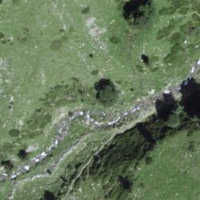
EUNIS habitat code: 23
Species observed at this site:
Psophus stridulus